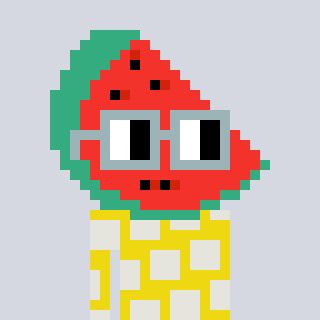
a pixel art character with square dark gray glasses, a watermelon-shaped head and a yellow-colored body on a cool background